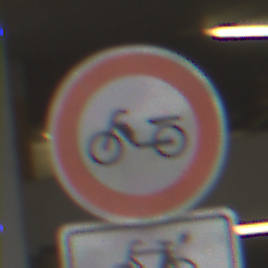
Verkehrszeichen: VerbotMofas
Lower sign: EinspurigeFahrzeugeFrei4
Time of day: Midday
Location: Roofed (Urban)
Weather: Overcast
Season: NotSpecified
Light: Artificial